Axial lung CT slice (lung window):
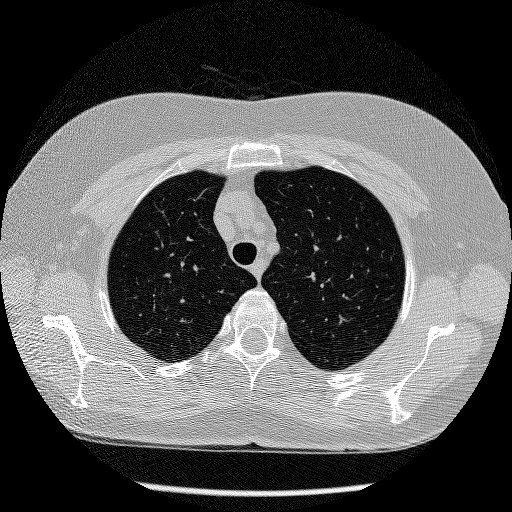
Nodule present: no